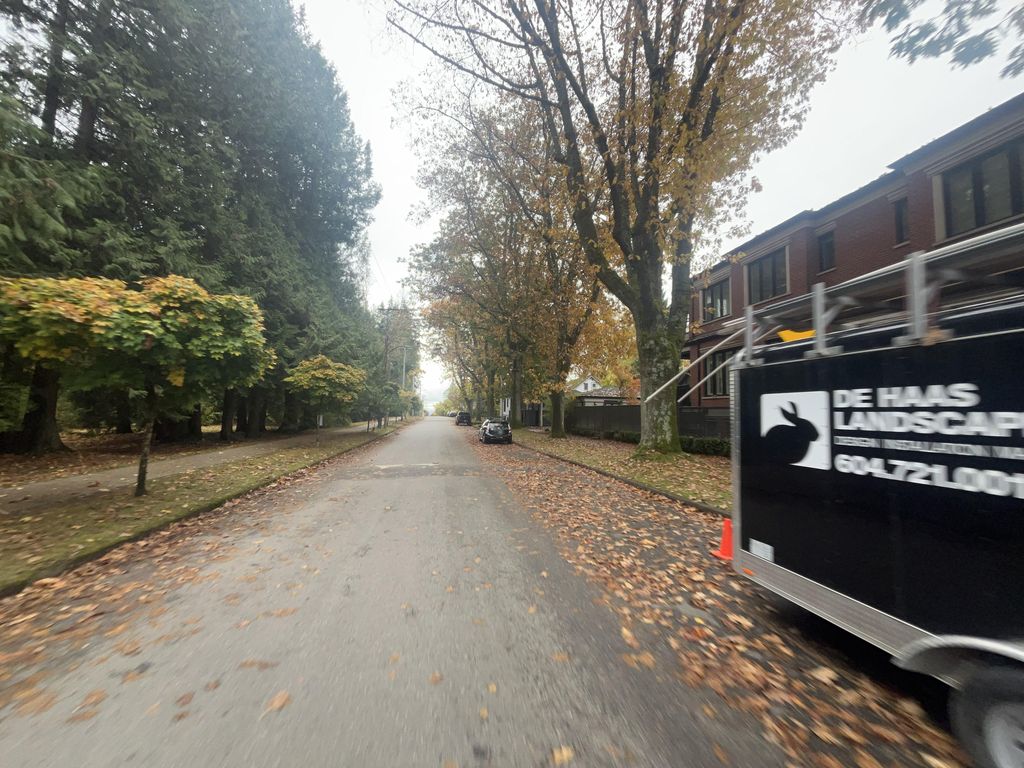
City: vancouver